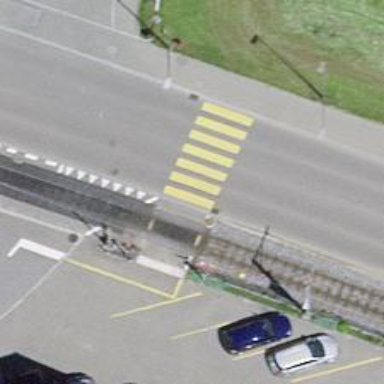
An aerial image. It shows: Crossing for the railway.